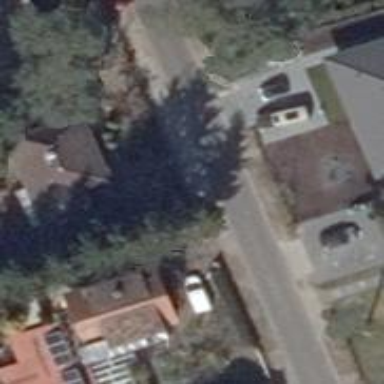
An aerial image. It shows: Smooth asphalt road in residential area.